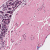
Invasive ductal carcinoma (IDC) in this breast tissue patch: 0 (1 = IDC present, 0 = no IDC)